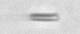
Label: fiber